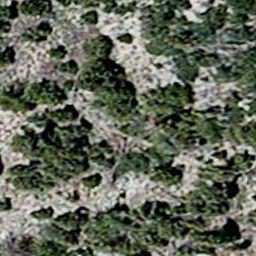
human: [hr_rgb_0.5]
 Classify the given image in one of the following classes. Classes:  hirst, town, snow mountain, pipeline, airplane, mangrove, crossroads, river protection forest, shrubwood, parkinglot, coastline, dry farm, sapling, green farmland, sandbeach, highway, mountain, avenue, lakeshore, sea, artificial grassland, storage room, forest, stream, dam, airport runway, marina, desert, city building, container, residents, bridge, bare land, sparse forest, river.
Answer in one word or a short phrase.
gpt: sparse forest